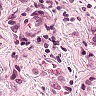
Metastatic tissue present: yes